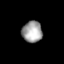
Tissue: skin
Cell type: Epithelial cells
Senescence score: 0.2701
Nuclear area (px): 424
Mean DAPI intensity: 159.644